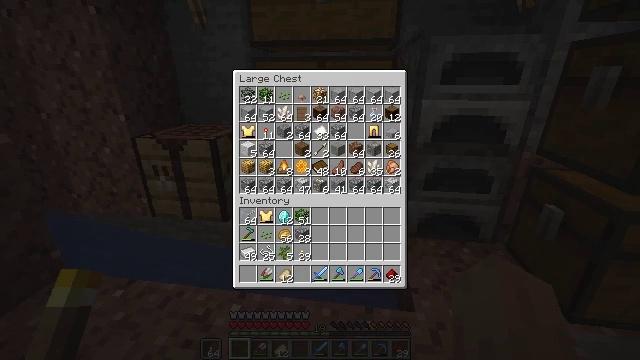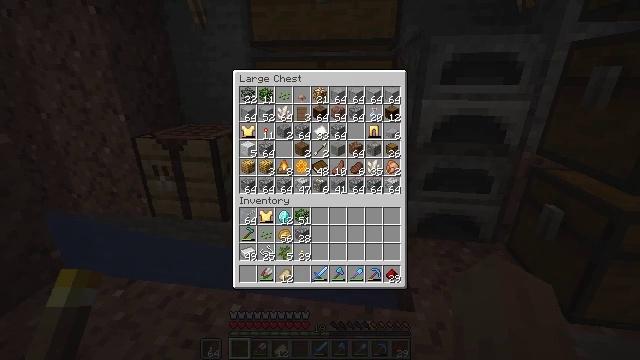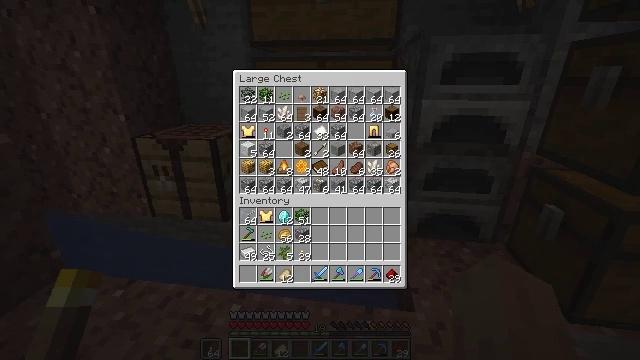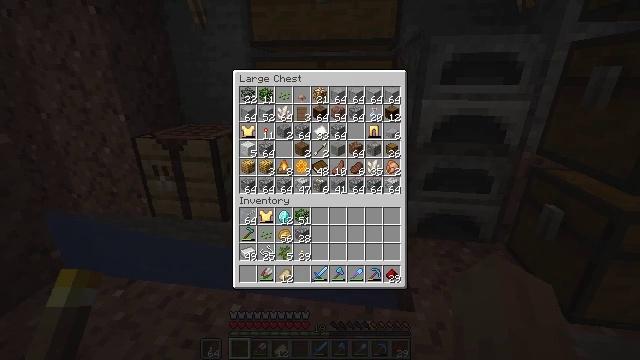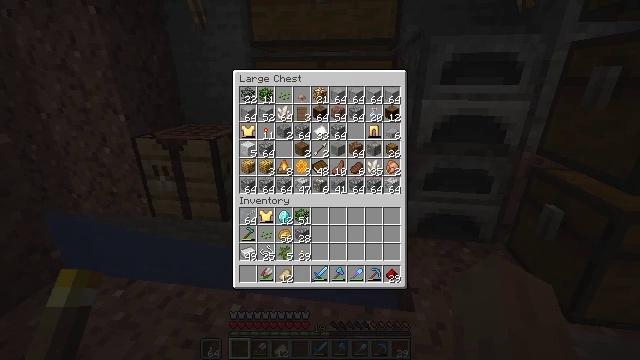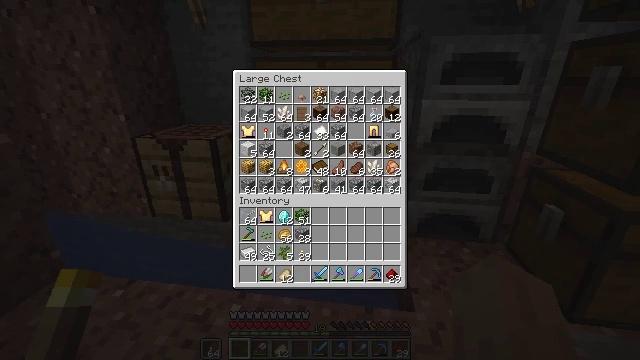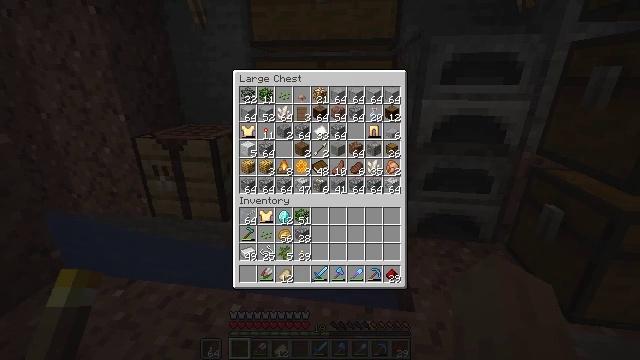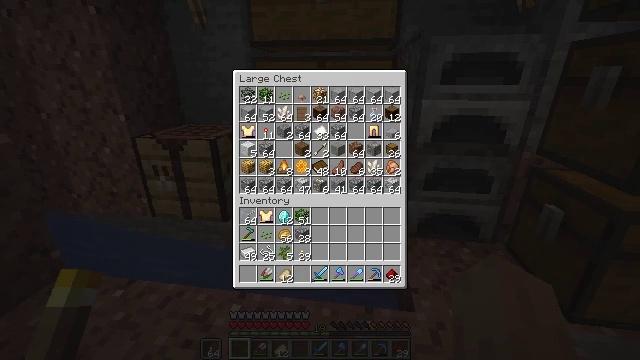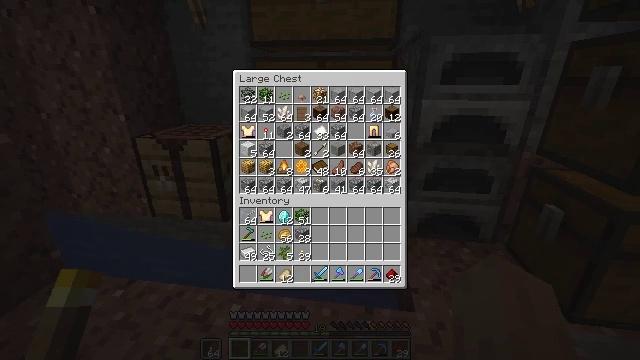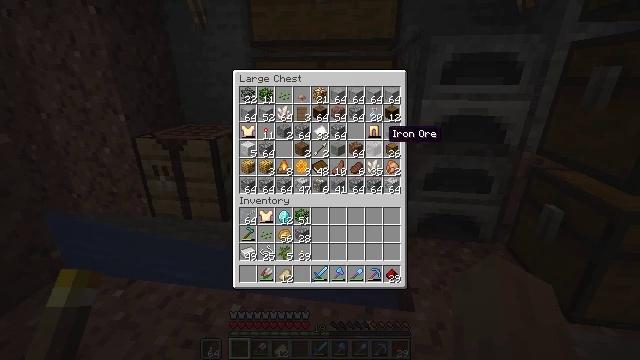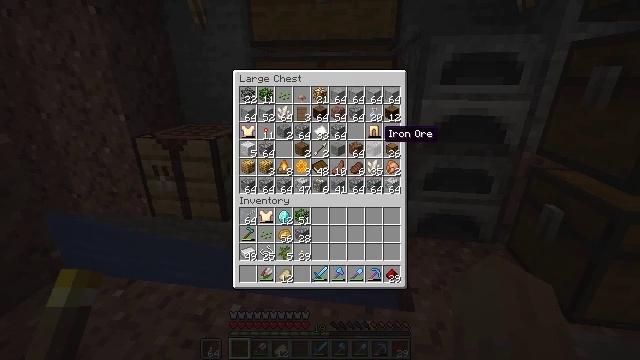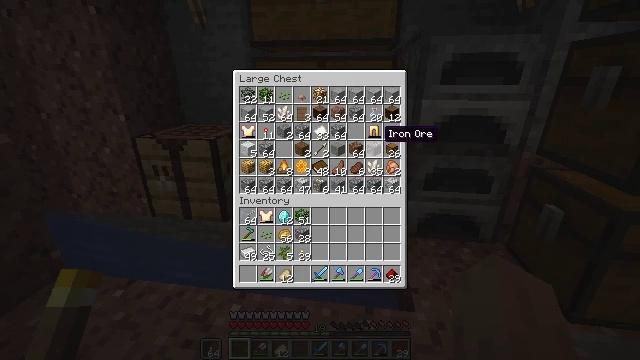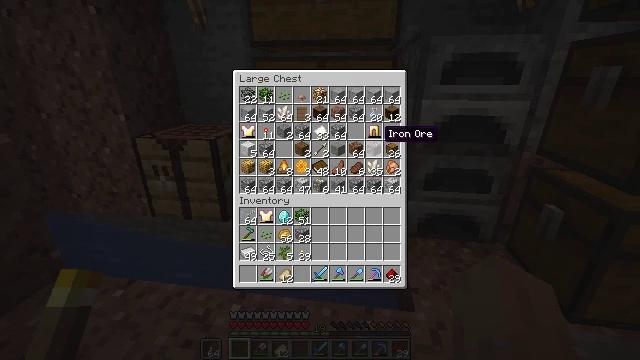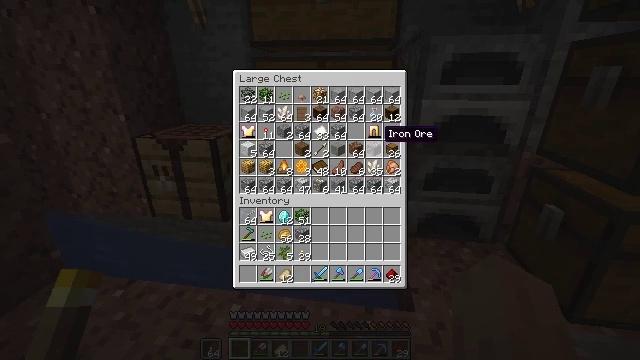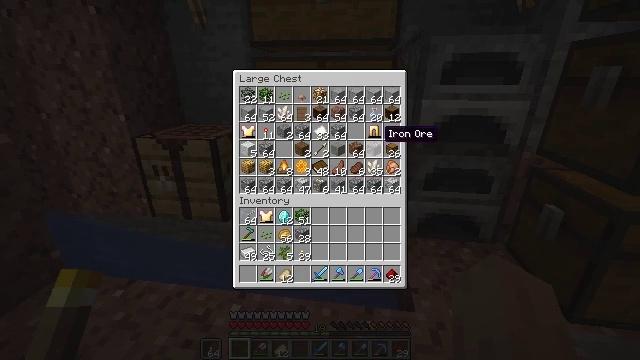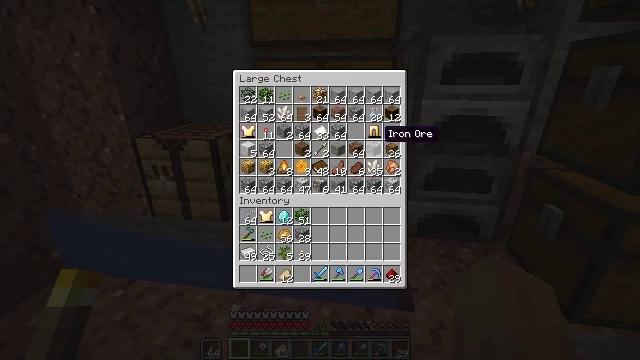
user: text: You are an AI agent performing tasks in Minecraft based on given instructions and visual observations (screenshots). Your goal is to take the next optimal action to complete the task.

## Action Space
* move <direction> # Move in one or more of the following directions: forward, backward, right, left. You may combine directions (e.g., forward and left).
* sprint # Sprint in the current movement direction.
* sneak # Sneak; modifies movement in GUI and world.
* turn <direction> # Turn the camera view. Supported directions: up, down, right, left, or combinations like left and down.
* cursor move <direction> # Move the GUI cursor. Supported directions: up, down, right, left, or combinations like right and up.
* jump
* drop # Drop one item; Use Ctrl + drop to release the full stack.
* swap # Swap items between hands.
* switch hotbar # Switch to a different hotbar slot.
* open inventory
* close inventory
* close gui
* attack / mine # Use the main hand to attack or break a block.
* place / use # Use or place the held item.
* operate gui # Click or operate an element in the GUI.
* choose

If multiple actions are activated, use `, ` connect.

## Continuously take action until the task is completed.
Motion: motion action
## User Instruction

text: Smelt sand for glass using a furnace.
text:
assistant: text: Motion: cursor move right
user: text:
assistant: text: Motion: no_op
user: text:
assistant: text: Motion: no_op
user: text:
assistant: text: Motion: no_op
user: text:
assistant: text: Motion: no_op
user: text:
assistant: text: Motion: no_op
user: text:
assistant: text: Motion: no_op
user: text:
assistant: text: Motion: cursor move left
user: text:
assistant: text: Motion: cursor move left
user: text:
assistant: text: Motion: no_op
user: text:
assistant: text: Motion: no_op
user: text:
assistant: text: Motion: no_op
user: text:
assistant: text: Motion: no_op
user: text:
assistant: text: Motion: no_op
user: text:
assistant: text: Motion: no_op
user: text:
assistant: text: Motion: no_op
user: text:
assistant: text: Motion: no_op
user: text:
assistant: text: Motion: no_op
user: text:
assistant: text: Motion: cursor move left
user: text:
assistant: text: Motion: cursor move left
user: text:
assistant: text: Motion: cursor move left
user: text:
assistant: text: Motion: no_op
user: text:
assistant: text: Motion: no_op
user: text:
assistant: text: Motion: sneak
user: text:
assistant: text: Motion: sneak
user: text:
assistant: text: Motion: sneak
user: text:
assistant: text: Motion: sneak
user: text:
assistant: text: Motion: sneak
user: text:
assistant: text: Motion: sneak
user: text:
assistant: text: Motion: sneak